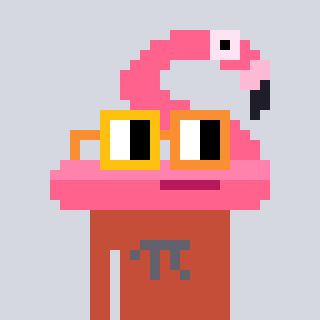
a pixel art character with square yellow and orange glasses, a flamingo-shaped head and a rust-colored body on a cool background